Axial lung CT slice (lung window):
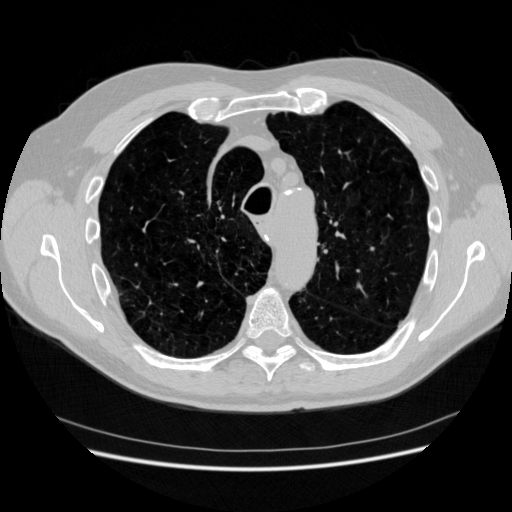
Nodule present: no